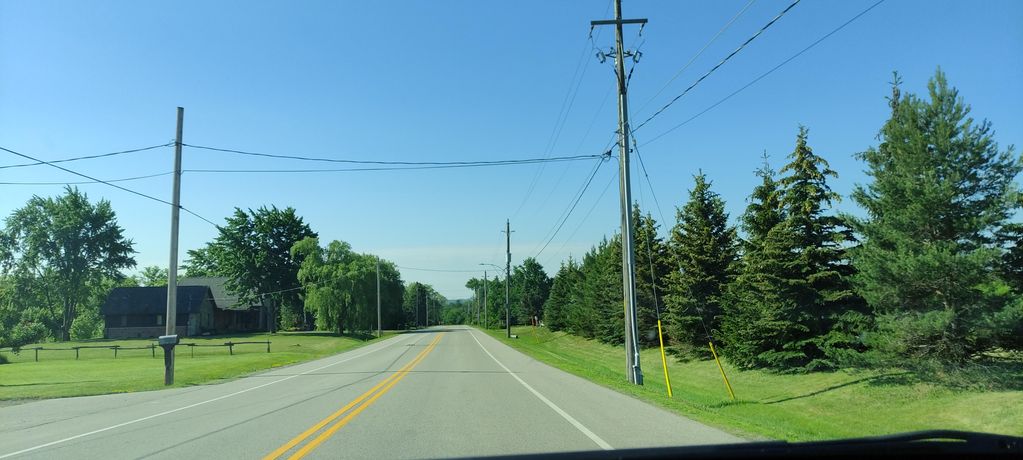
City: hamilton